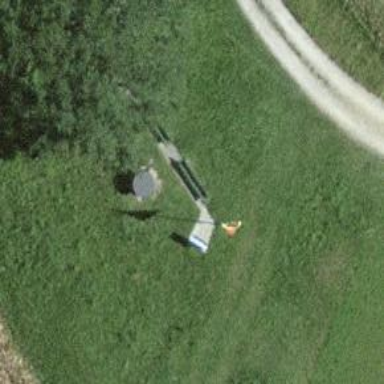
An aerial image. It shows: Bench for seating.